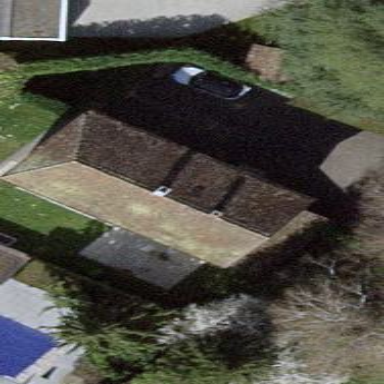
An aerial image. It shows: Detached building.